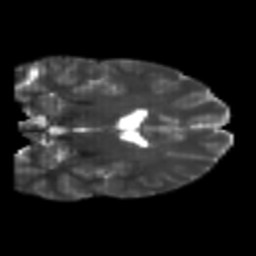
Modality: T2w
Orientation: coronal
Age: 22
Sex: male
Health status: healthy
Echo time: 0.074 s